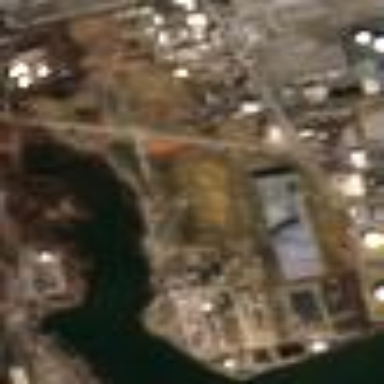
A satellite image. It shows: Industrial area.